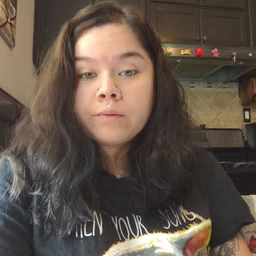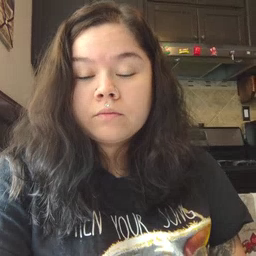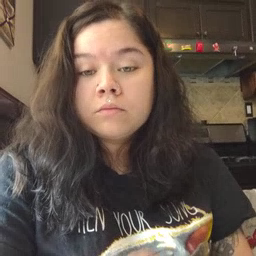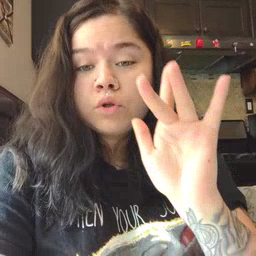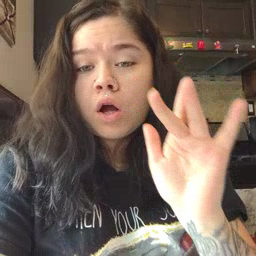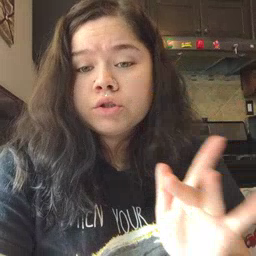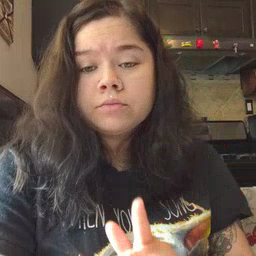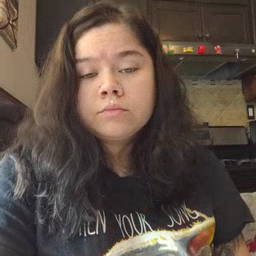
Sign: touch